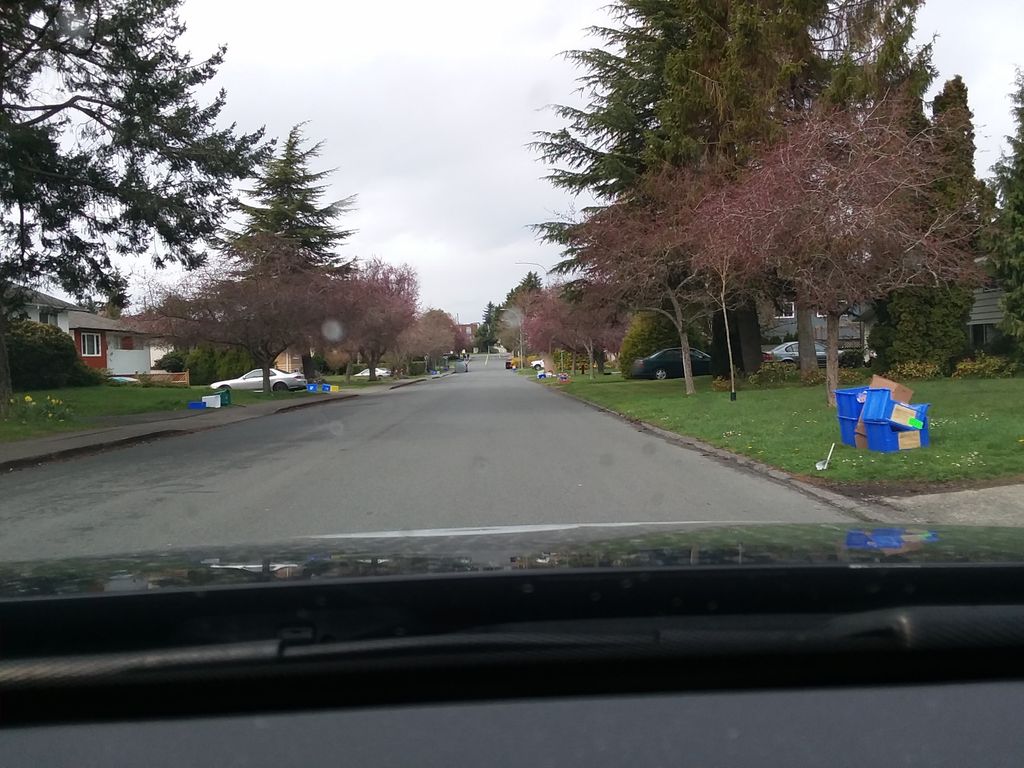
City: victoria